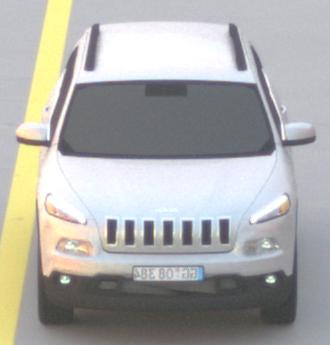
Make: Jeep
Model: Cherokee 3.2 V6 Pentastar
Detailed model: Cherokee (KL)
Model produced from: 2014/07
Model produced until: 2015/07
Doors: 5
Color: white
Road condition: dry road
Daytime: sunrise or sunset
Contrast: medium contrast